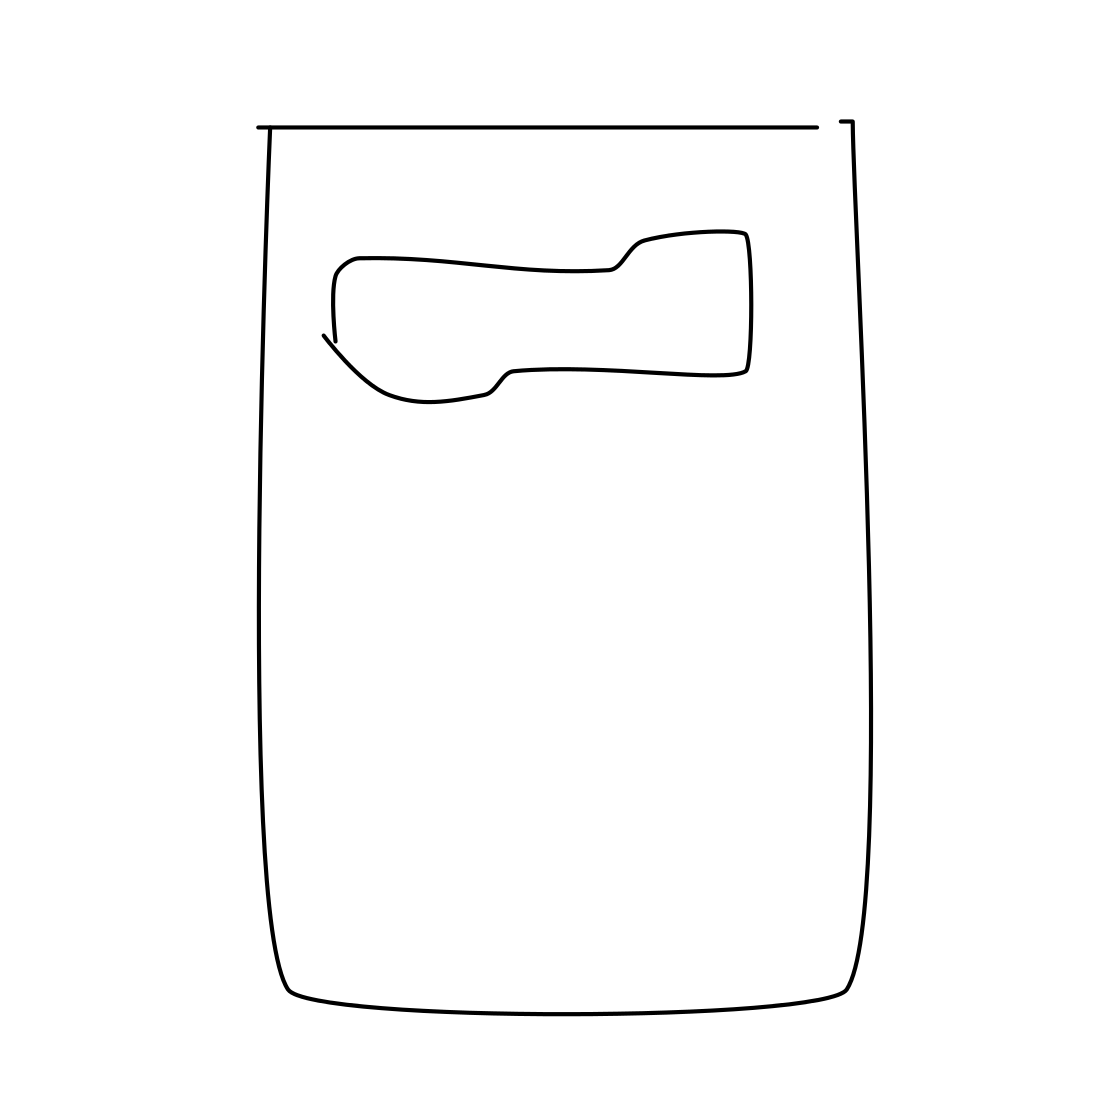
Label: bottle opener